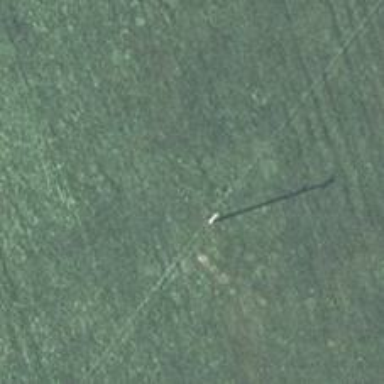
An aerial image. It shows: Minor power line.